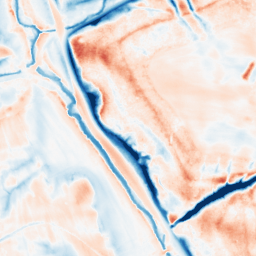
Category: multiscale
Decomposition family: dog_multiscale
Decomposition parameters: sigma_ratio: 2
n_scales: 4
base_sigma: 0.5
Upsampling method: sinc_blackman
Upsampling parameters: scale: 4
kernel_size: 16
Upsampling scale: 4